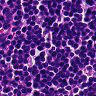
Metastatic tissue present: no